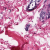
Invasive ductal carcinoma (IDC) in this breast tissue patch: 0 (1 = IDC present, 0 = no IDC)